Aerial crown-view tile of a tropical tree (Barro Colorado Island, Panama), acquired 20241216:
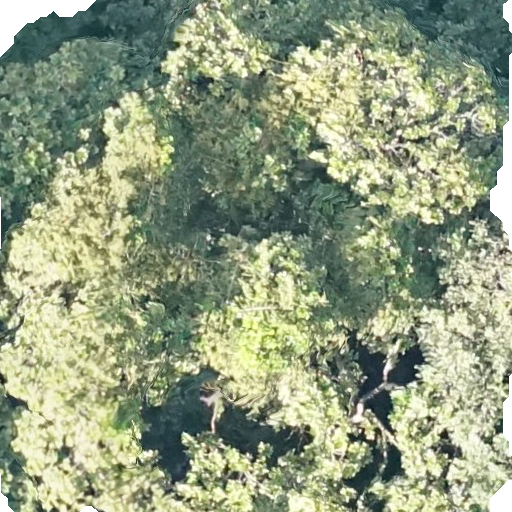
Species: Anacardium excelsum
GBIF accepted scientific name: Anacardium excelsum
Crown area: 459.239 m²